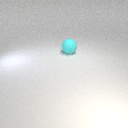
large cyan rubber sphere